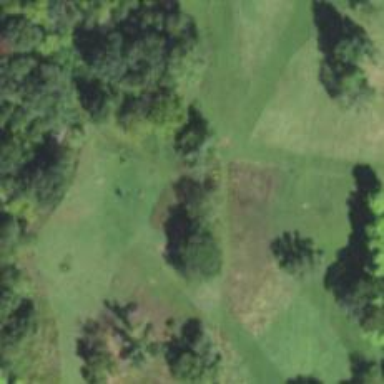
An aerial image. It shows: Disc golf hole.